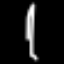
Label: fork